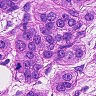
Metastatic tissue present: yes